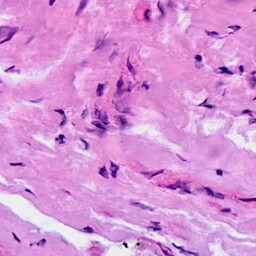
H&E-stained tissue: Breast